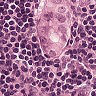
Metastatic tissue present: yes